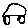
Label: car